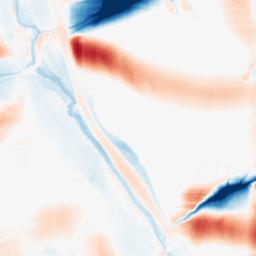
Category: morphological
Decomposition family: morphological_square
Decomposition parameters: operation: average
size: 50
Upsampling method: edge_directed
Upsampling parameters: scale: 2
Upsampling scale: 2